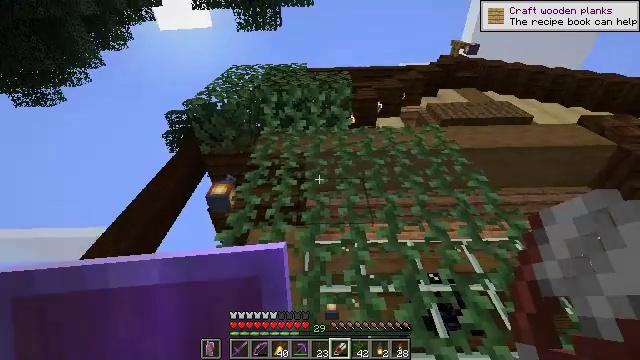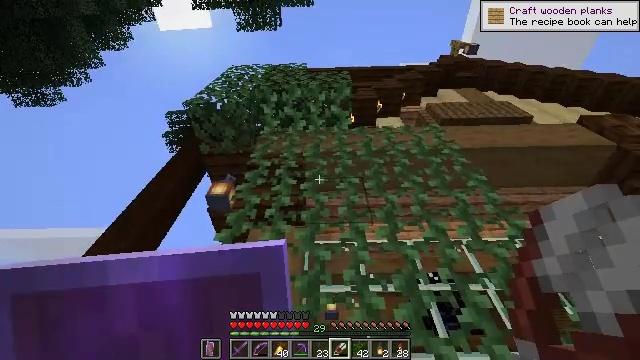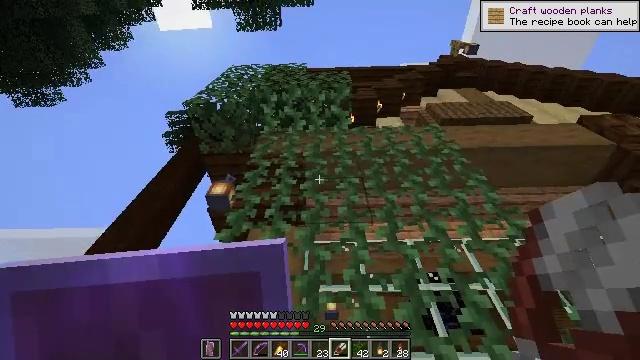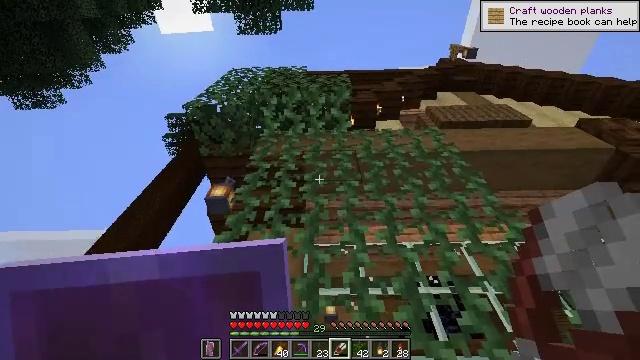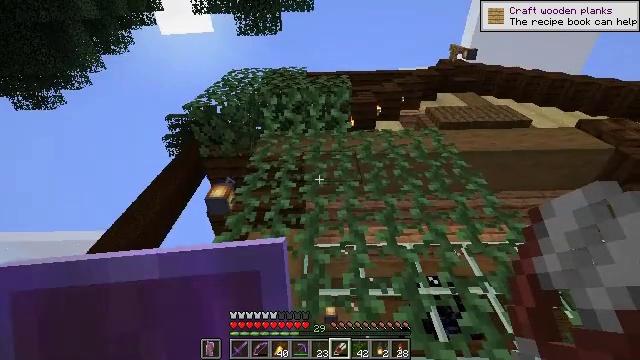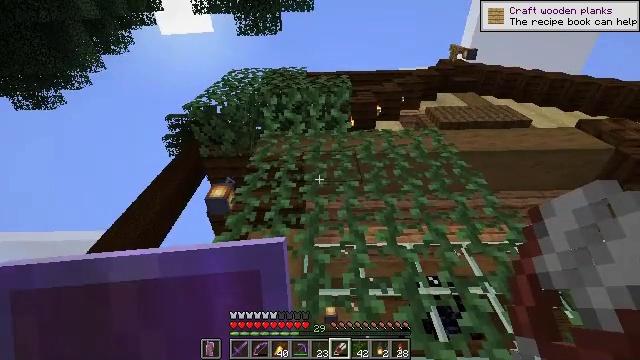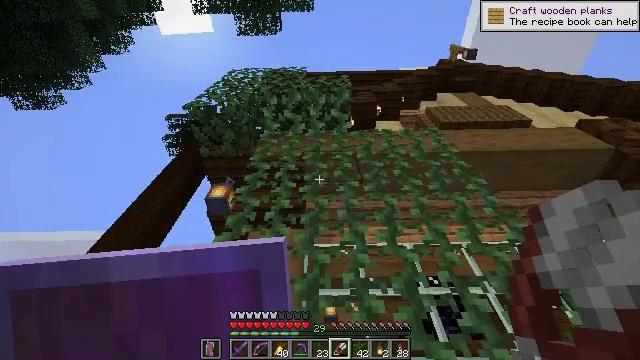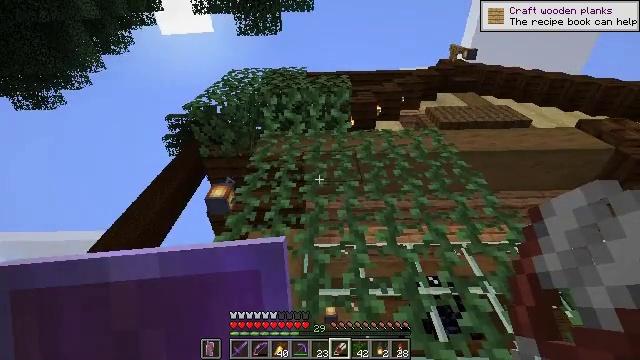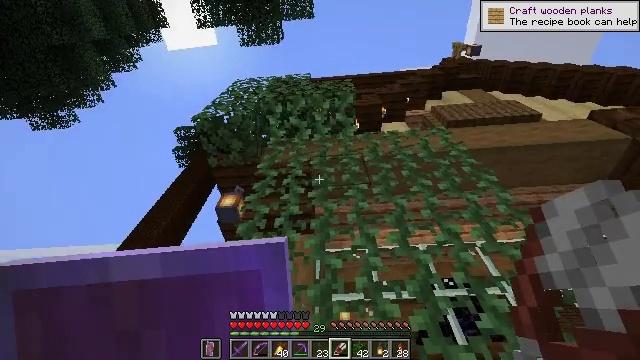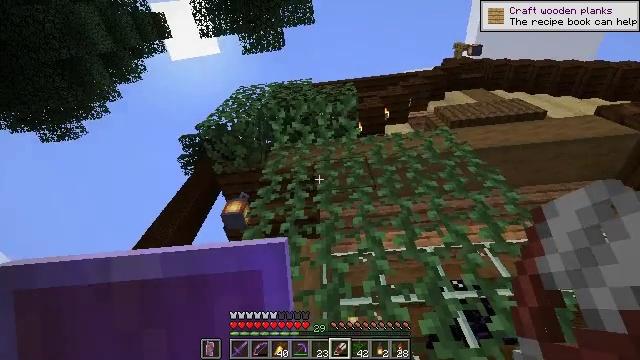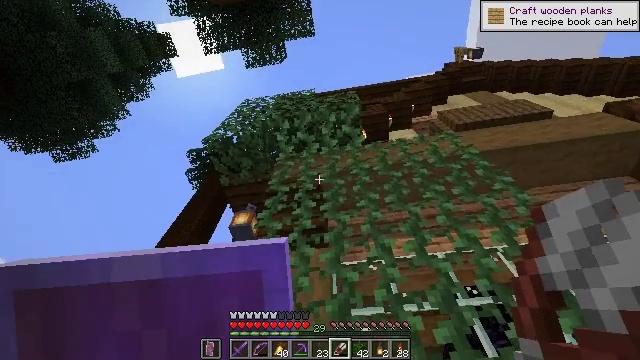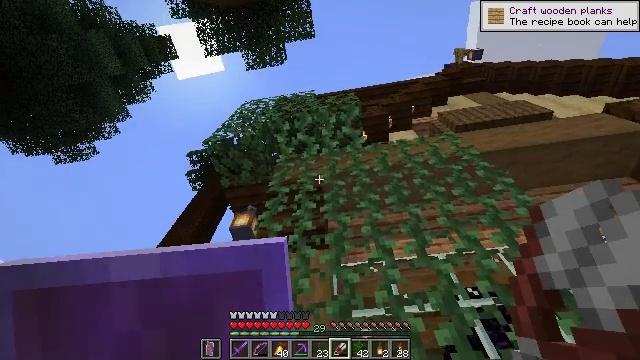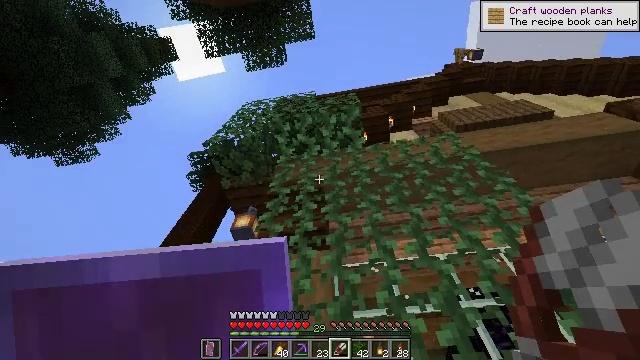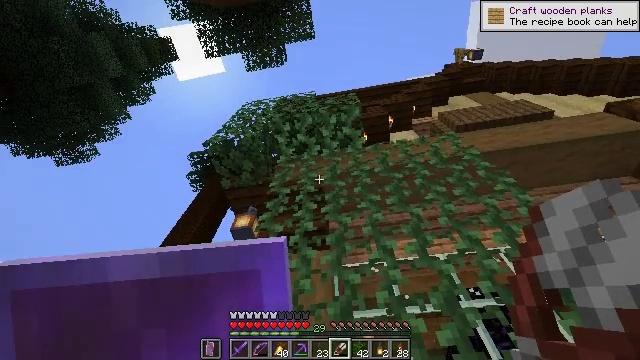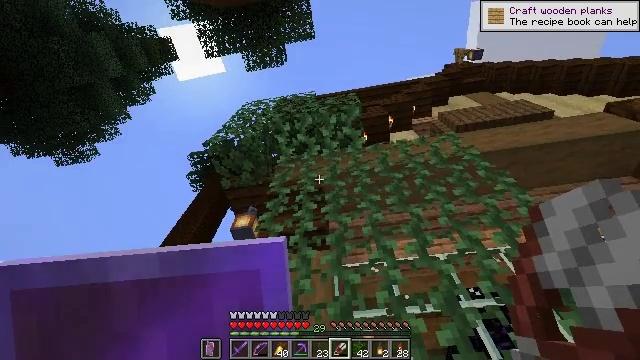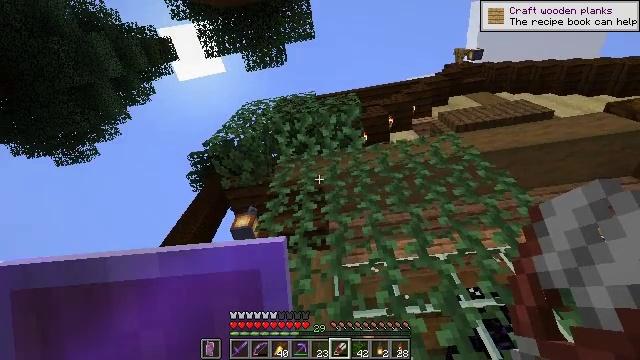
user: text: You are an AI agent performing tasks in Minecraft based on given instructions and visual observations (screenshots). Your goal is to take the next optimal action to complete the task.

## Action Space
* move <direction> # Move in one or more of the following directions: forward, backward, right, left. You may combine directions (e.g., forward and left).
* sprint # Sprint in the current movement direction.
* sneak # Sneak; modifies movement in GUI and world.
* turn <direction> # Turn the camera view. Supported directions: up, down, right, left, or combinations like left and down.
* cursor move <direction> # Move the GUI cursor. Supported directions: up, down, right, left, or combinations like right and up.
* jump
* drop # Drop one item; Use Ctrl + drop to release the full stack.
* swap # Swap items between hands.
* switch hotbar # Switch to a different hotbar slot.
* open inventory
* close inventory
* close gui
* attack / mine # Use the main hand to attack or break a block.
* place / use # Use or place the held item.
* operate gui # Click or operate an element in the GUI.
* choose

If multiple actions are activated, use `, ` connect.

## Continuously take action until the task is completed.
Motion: motion action
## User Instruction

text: Break the vines.
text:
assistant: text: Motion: no_op
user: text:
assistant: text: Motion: no_op
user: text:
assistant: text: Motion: no_op
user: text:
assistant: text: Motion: no_op
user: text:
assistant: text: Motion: no_op
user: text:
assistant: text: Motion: no_op
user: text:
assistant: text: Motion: no_op
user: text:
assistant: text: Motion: turn left and up
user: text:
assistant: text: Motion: turn left
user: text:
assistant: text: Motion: turn left and up
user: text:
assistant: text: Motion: no_op
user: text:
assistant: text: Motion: no_op
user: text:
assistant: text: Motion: no_op
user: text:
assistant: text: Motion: no_op
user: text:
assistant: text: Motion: no_op
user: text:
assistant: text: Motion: no_op
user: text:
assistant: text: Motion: no_op
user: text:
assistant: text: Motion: turn left
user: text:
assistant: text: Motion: turn left
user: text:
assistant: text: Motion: turn left and down
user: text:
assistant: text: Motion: turn left and down
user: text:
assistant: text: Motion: turn left and down
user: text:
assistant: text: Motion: turn left and down
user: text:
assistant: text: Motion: no_op
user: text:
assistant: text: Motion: attack / mine
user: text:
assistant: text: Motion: turn right and up, attack / mine
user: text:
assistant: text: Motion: turn right and up, attack / mine
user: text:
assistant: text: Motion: attack / mine
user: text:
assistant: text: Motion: no_op
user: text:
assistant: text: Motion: no_op